Aerial crown-view tile of a tropical tree (Barro Colorado Island, Panama), acquired 20240611:
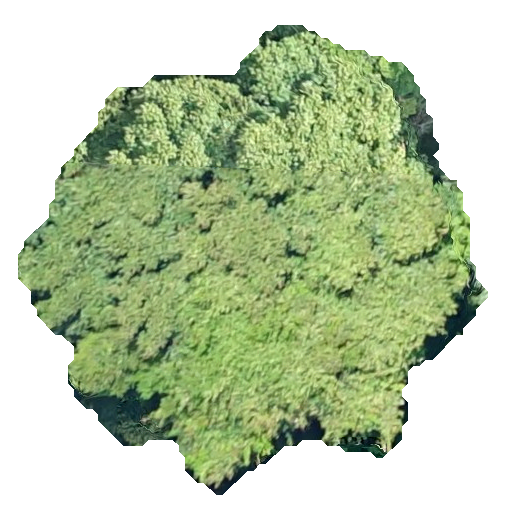
Species: Tachigali panamensis
GBIF accepted scientific name: Tachigali panamensis
Crown area: 228.277 m²